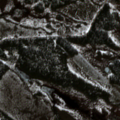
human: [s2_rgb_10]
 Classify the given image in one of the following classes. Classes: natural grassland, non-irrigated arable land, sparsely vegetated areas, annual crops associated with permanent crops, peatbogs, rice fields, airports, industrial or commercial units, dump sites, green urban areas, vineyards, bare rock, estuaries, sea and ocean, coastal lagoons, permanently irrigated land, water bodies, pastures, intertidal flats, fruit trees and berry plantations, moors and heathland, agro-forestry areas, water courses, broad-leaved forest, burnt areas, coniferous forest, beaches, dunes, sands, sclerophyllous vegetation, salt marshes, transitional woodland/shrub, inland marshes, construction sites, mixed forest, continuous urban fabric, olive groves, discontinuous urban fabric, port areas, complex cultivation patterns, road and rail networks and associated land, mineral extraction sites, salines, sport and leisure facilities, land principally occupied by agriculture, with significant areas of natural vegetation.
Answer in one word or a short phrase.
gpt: coniferous forest, transitional woodland/shrub